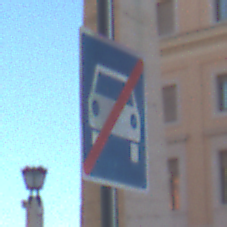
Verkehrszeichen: EndeKraftfahrstrasse
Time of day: SunriseSunset
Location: Outdoor (Urban)
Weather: Clear
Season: NotSpecified
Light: Natural